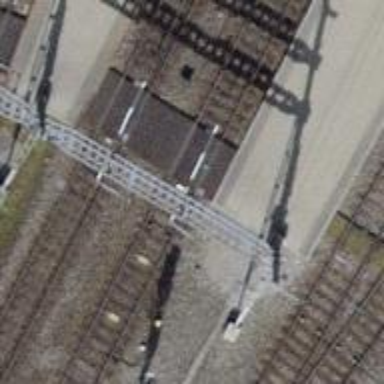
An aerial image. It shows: Level crossing along the railway.